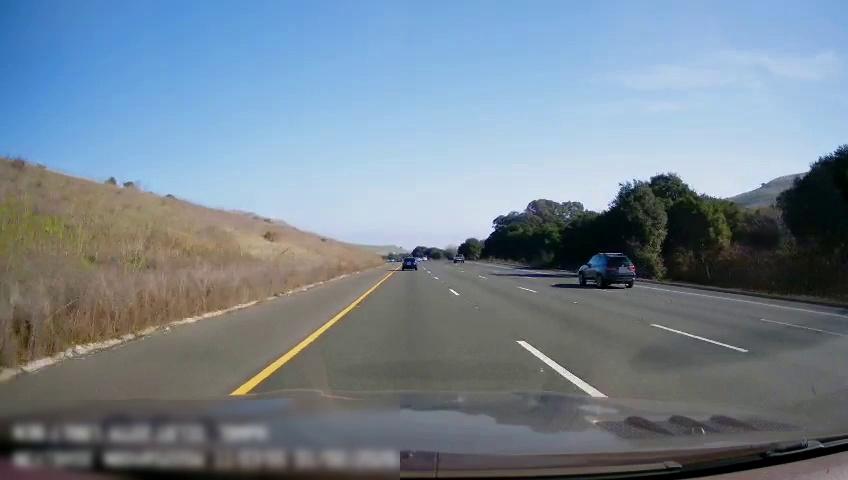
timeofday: Day
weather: Sunny
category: Drivable Space
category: Vehicles | Car
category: Vehicles | SUV
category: Vehicles | Truck
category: Lanes | Alternate Lane
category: Lanes | Alternate Lane
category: Lanes | Alternate Lane
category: Lanes | Current Lane
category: Lanes | Alternate Lane